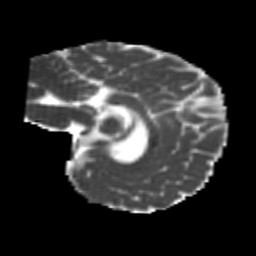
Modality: MD
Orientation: sagittal
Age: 22
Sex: female
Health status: healthy
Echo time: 0.074 s